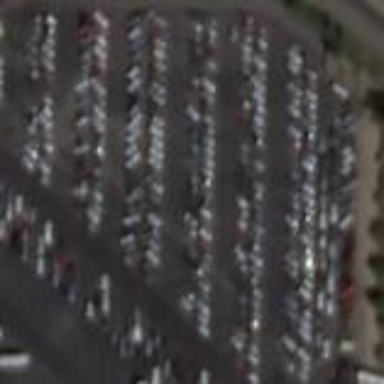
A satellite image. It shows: Parking area.